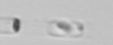
Label: Skeletonema